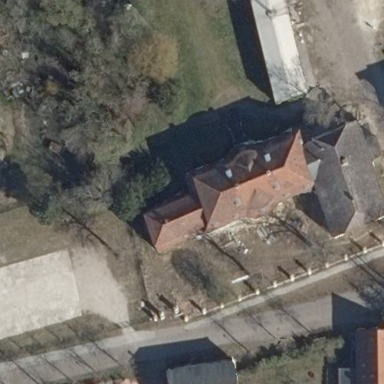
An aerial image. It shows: Historic manor building.